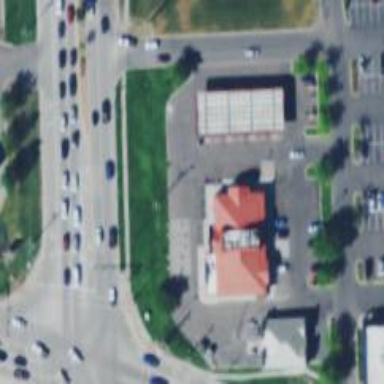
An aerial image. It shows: Convenience shop.